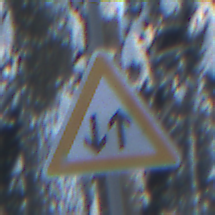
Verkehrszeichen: Gegenverkehr
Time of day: MorningAfternoon
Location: Outdoor (Nature)
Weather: Clear
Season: Winter
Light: Natural